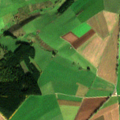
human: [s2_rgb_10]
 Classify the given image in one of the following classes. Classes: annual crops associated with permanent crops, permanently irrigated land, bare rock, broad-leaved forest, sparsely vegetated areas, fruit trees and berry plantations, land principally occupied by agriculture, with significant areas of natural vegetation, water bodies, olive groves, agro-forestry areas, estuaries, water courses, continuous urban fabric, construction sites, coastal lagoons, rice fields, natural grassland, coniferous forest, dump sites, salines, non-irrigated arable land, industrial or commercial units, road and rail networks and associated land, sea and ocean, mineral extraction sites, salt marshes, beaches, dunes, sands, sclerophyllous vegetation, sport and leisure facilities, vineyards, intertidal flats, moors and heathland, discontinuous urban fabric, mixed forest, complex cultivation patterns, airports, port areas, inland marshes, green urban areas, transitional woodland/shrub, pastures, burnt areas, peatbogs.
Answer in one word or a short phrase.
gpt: non-irrigated arable land, pastures, complex cultivation patterns, land principally occupied by agriculture, with significant areas of natural vegetation, mixed forest